Question: In Visual Studio 2008, I can see a combo box containing the members/methods defined in my class at the top of the code window:

However, I cannot see this in Visual Studio 2010! Was it removed? Can I get it back?
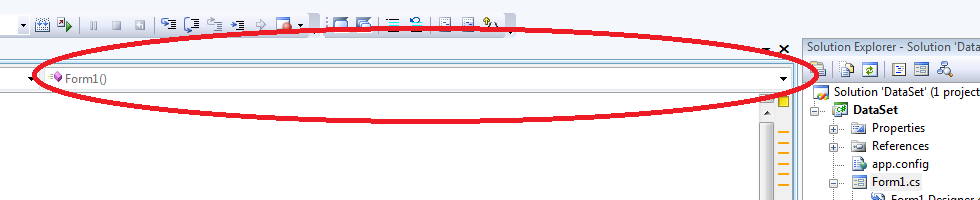
Answer: It's still there, you must have just inadvertently turned it off. To turn it back on, follow these easy steps:
1. From the "Tools" menu, select "Options".
2. Expand the "Text Editor" heading.
3. Select your language of choice (e.g., C# or VB.NET).
4. Check the box labeled "Navigation bar".